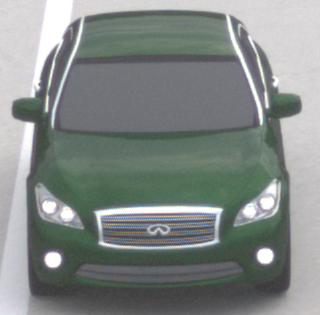
Make: Infiniti
Model: M 37
Detailed model: M (Y51)
Model produced from: 2010/10
Model produced until: 2013/11
Doors: 4
Color: green
Road condition: dry road
Daytime: midday
Contrast: low contrast